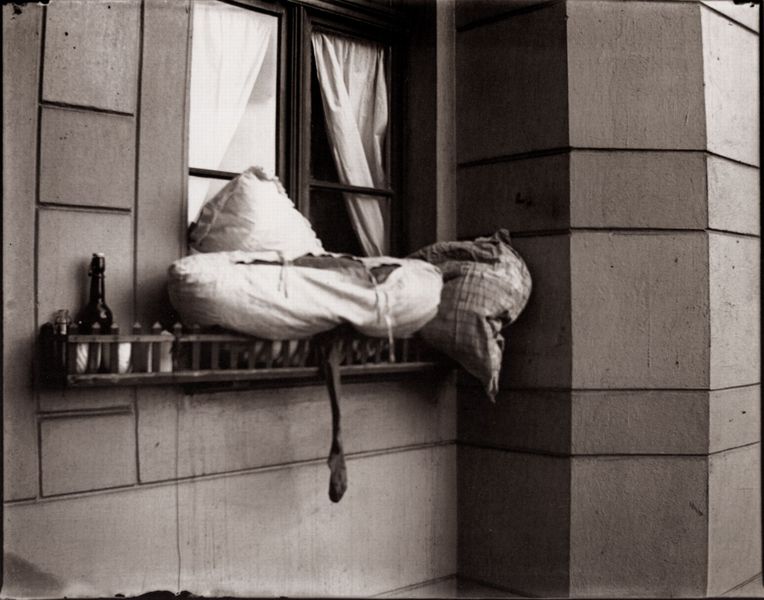
Titel: Blick aus dem Küchenfenster der Charlottenburger Wohnung
Künstler: Heinrich Zille
Schlagwörter: schatten, weiß, stadt, wäsche, ausschnitt, braun, fenster, glas, grau, holz, kariert, licht, schwarz, gebäude, haus, hund, karo, flasche, flaschen, regal, wand, architektur, band, rahmen, stein, steine, vorhang, öl, spiegelung, gitter, decke, stillleben, schwanz, bein, ecke, fassade, bündel, mauer, sprossenfenster, linien, vorsprung, kissen, gardine, gardinen, streifen, geländer, stimmung, socke, strumpf, foto, fotografie, photographie, bad, erker, fugen, außen, fensterrahmen, mauerwerk, scheibe, schwarz-weiss, bier, glasscheibe, kasten, photo, gemäuer, rustika, bettzeug, quader, risalit, chwarz, einfarbig, strumpfhose, fensterbank, rechteckig, fensterbrett, blumenkasten, platten, bänder, kissenbezug, fenstersprossen, aufnahme, fenstersims, verschluss, ablage, bändel, bord, pott, bettwäsche, kopfkissen, lüften, essig, gewürz, sprosse, bierflasche, blumenfensterbank, fesnterkreuz, flschen, kissenbezüges, efenster, wasche, ruhrgebiet, ö, fensterkasten, flasche k, ruhrpott